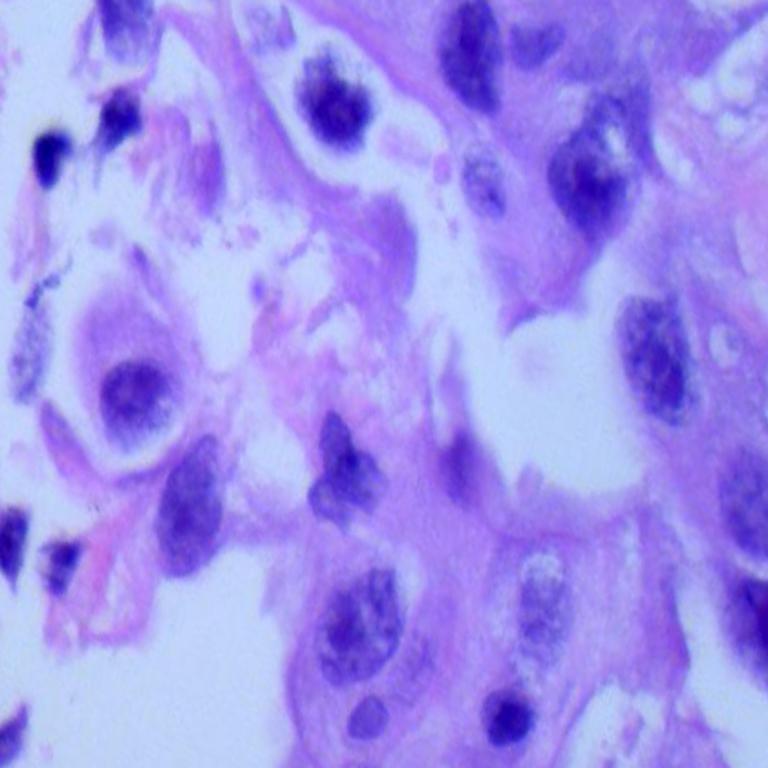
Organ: lung
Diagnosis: adenocarcinomas